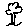
Label: tree